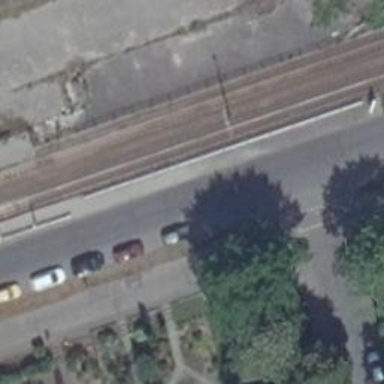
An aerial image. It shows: Platform with shelter for public transport. The platform serves both railway and road transport.